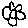
Label: flower